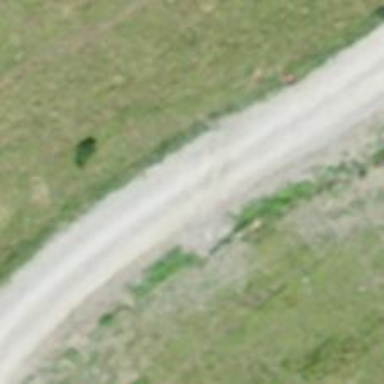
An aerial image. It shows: Unpaved track with grade 3 track type.